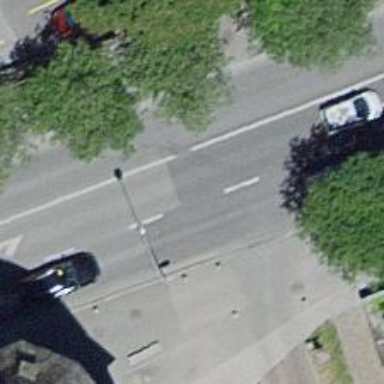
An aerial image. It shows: Tertiary road with asphalt surface. Separate sidewalks on both sides of the road.